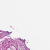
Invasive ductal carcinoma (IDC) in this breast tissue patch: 0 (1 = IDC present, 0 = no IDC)